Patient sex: F
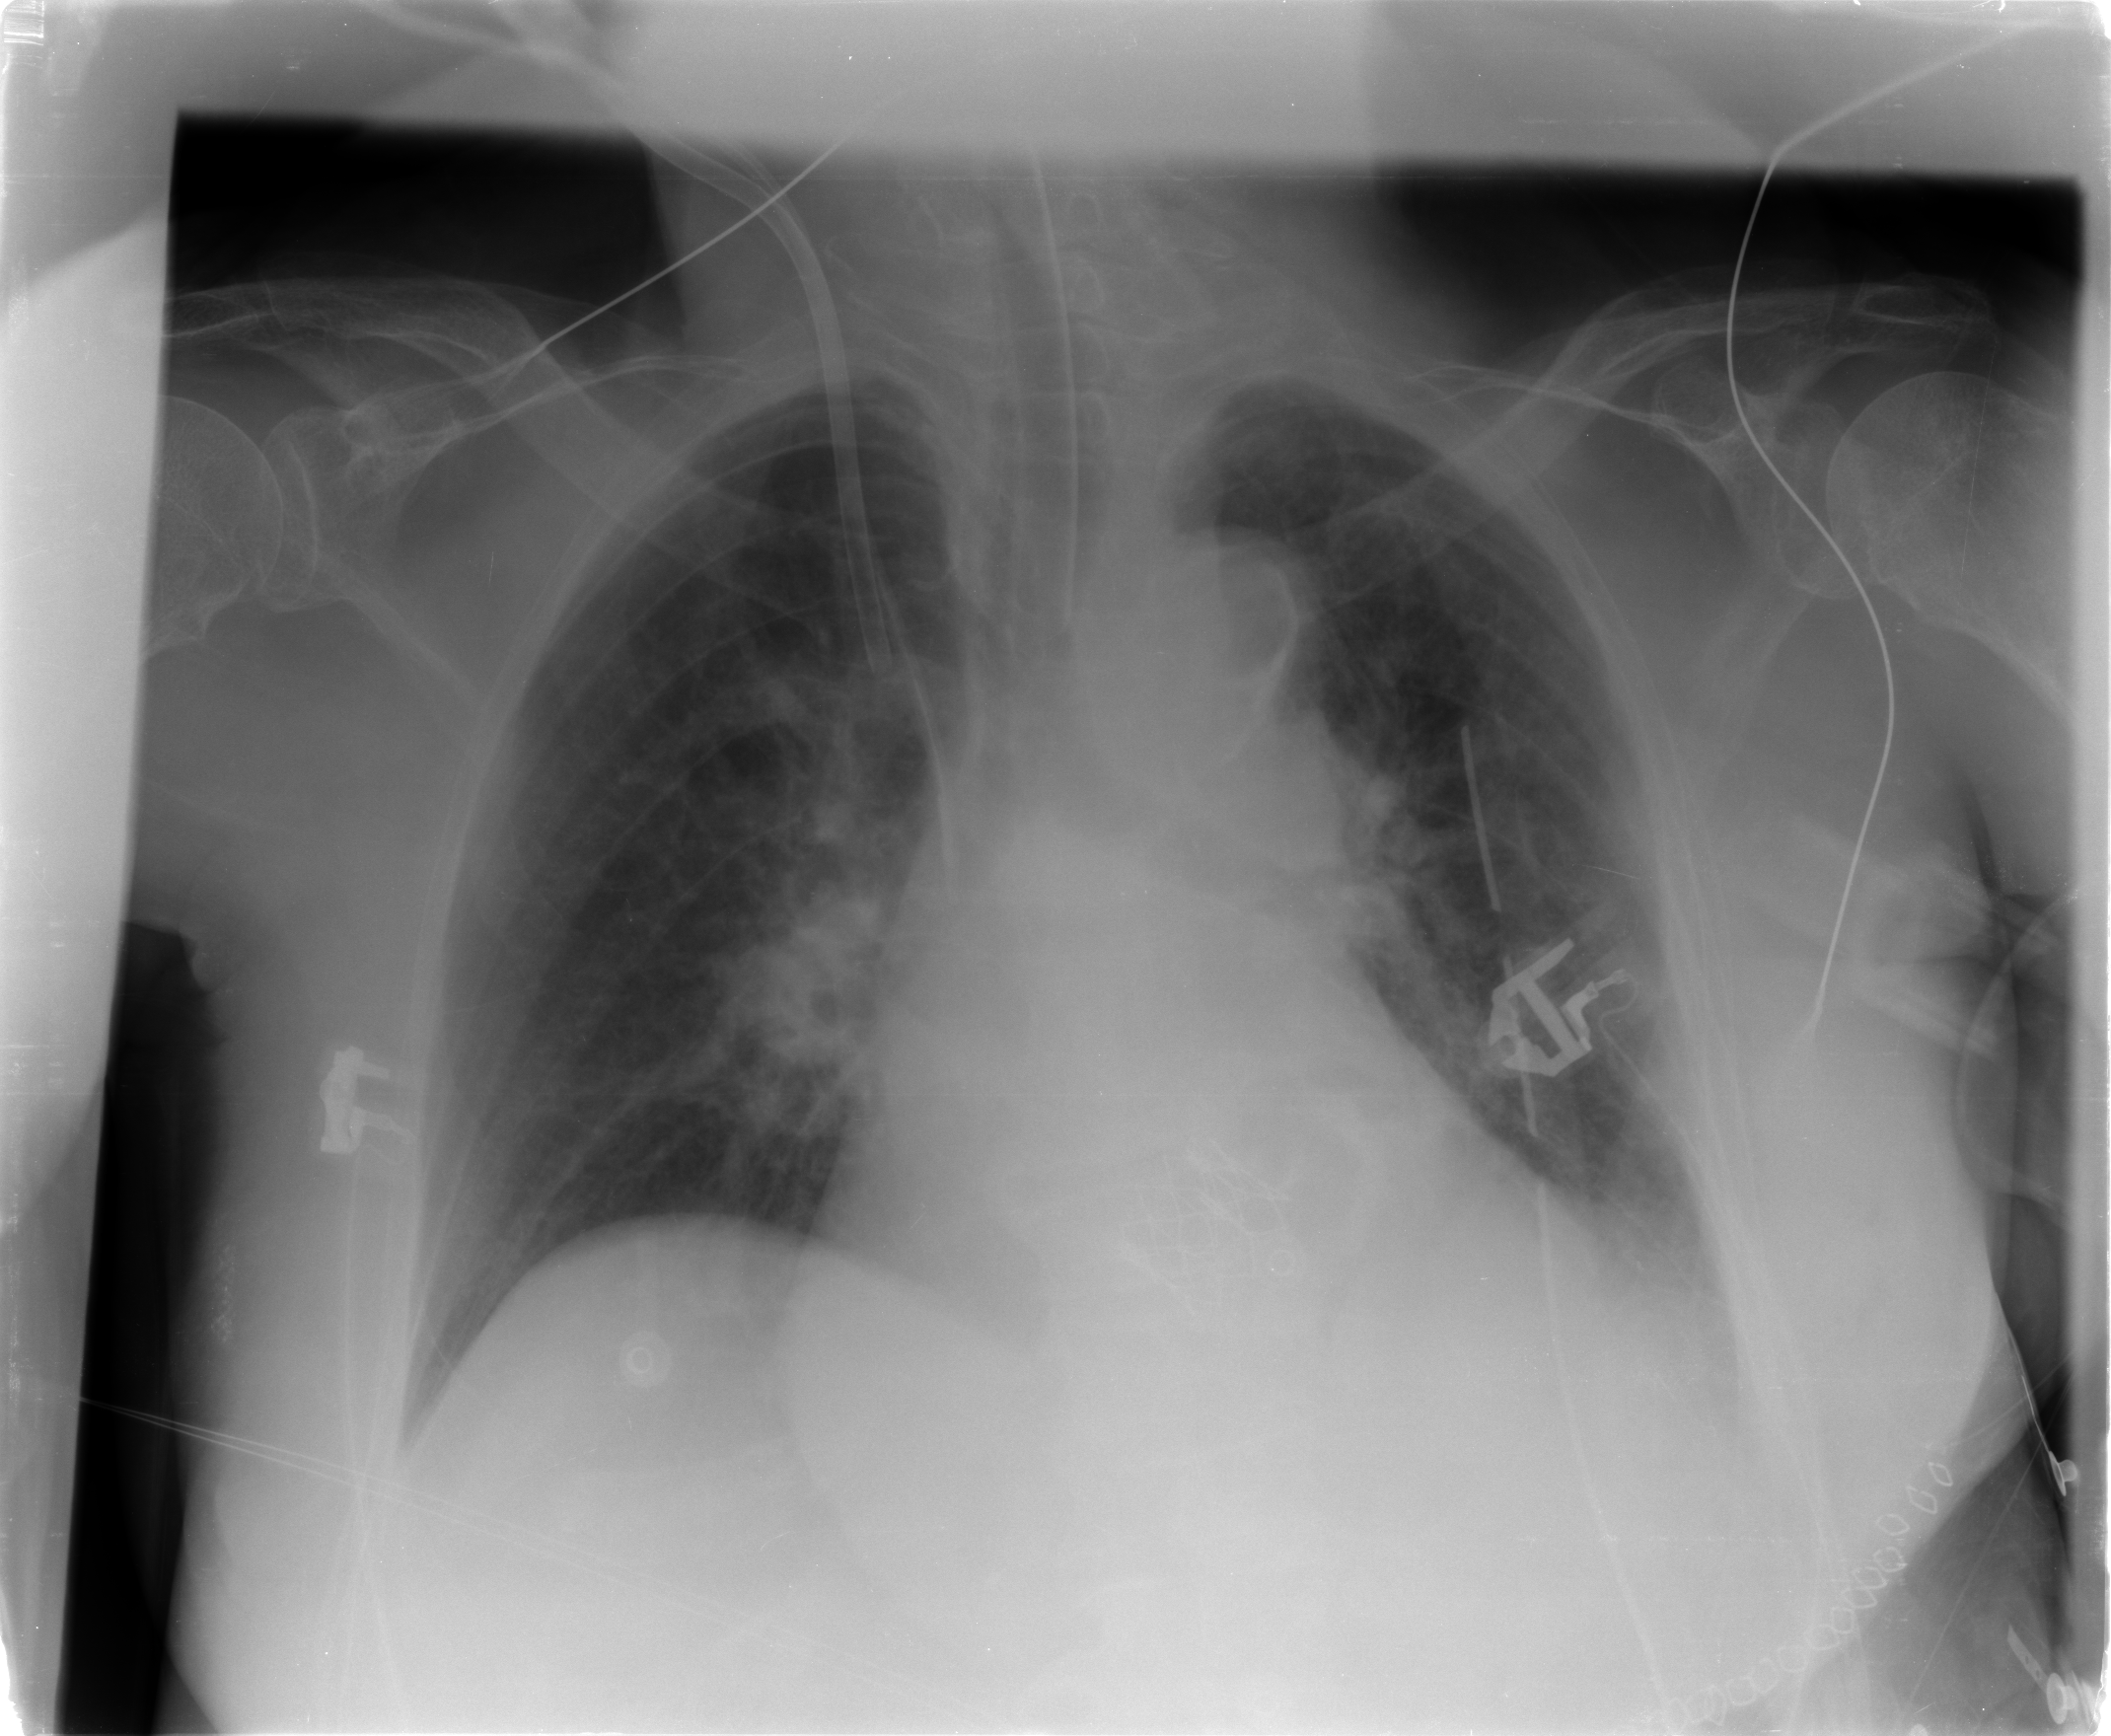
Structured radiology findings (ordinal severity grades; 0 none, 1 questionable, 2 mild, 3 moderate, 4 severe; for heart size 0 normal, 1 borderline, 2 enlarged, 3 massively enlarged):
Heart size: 2
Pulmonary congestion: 1
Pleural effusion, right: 0
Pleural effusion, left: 2
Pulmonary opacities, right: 0
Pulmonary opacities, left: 0
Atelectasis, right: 0
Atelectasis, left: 2